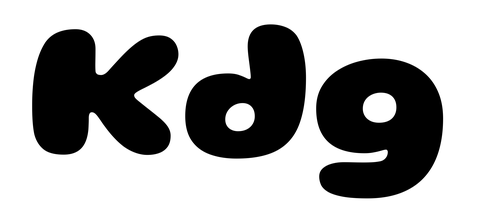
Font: Gluten_ExtraBold